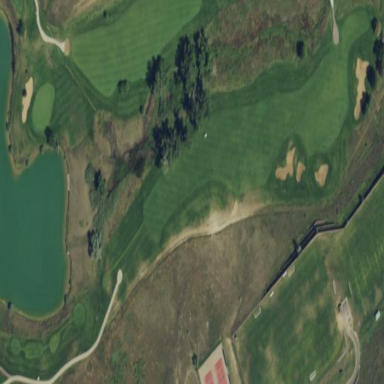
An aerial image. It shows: Area with grass used as rough in golf course.